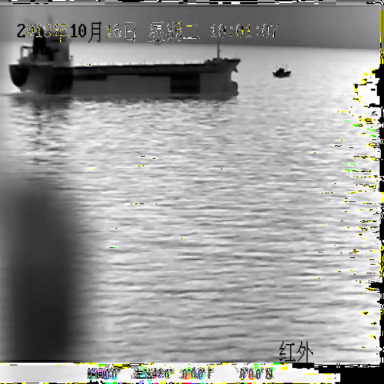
There are two liners in the infrared image.